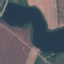
Land use / land cover class: River